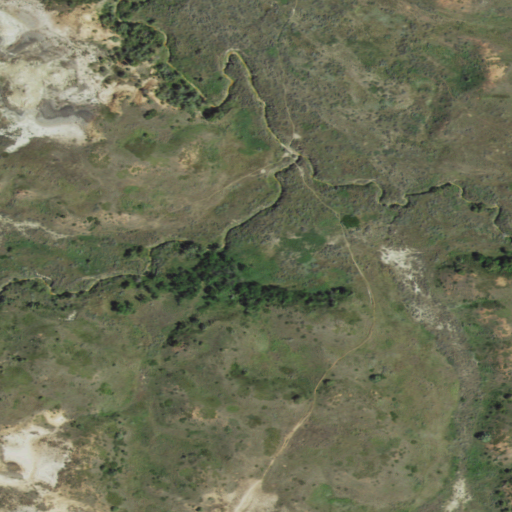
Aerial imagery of valley in North Dakota named Painted Canyon containing shrub, grassland, deciduous forest, and mixed forest